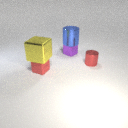
small red rubber cube in front of small purple metal cube